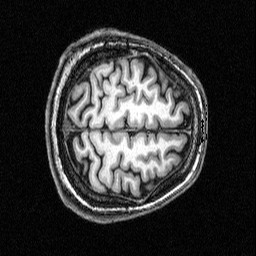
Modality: T1w
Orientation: axial
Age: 41
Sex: female
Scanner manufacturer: siemens
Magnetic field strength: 3 T
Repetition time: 2.5 s
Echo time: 0.00393 s